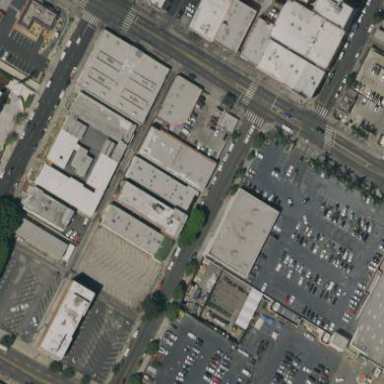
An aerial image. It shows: Rooftop parking area.